Question: Implementing "" (glorified multiplayer Solitaire) in Java.
I'm trying to allow a player to drag a card (image) from their hand to somewhere else on the table. The problem is that the player's hand is "fanned" so the images of the cards are rotated and they overlap.

I've considered making each card a 'JPanel', but the issue then is that I'd have to paint the card rotated inside its 'JPanel', as they themselves can't be rotated. Ideally I'd like to avoid mouse-x,y formulas to determine which card is being chosen.
Using an event-driven approach, how can I determine which card is chosen from the hand?
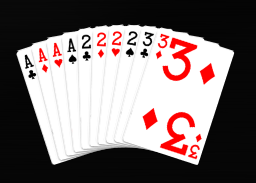
Answer: AWT (and Swing) components are normally rectangular (aligned to the axes).
But this does not have to be the case - while the real bounds must be rectangular, the actual area which a component uses can be smaller. Component supports a 'contains(Point)' method, which will get called by the event dispatch mechanism whenever the question arises to which component a point belongs - for example, for mouse clicks. (Overlapping of different components will be handled by the z-order inside the parent container.)
You can implement this method based on the 'Shape.contains()' method, using a affine transformed rectangle as your shape. Each of your rotated components would know its own shape (or generate it on the fly from its AffineTransform, the same one which would also be used for painting itself).
Have a custom LayoutManager which arranges your cards, too. (Don't use CardLayout, despite the name.)
I'm not sure I would follow the way of having separate components for each card, but you certainly need some objects which represent the rotated rectangles.